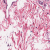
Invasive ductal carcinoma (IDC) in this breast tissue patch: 0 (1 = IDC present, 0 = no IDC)